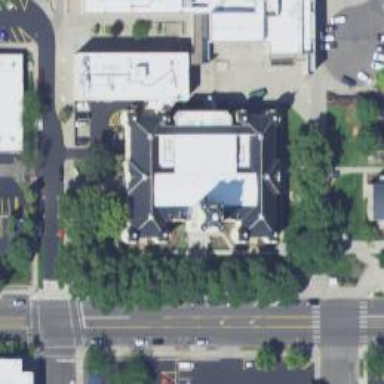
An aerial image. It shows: Courthouse building.